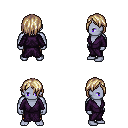
a pixel art fantasy rpg character, male body template, dark elf, purple skin, purple robe, gold greaves, white blonde bangs hairstyle, four views (front, back, left, right), 2x2 character sprite sheet, small pixel art, hard edges, no anti-aliasing